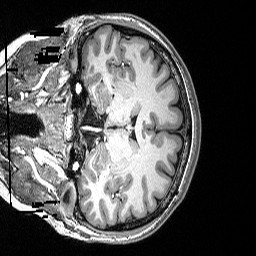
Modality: T1w
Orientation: coronal
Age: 30
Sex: female
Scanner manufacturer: siemens
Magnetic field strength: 3 T
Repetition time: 2.53 s
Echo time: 0.0033 s